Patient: sex M, age 29
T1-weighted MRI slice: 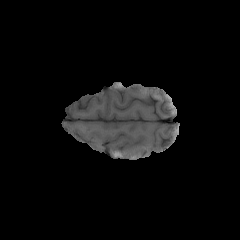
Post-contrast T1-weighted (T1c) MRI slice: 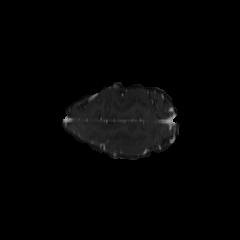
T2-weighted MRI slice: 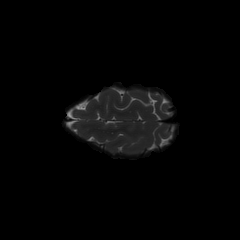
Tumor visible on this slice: no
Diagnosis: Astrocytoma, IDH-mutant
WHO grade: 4